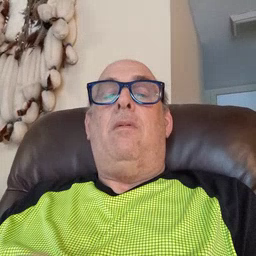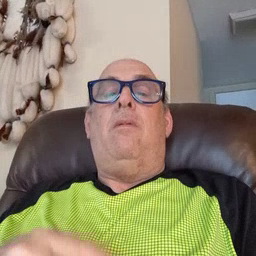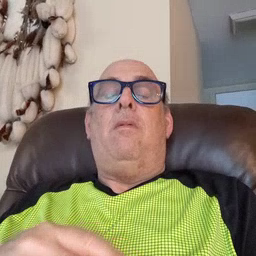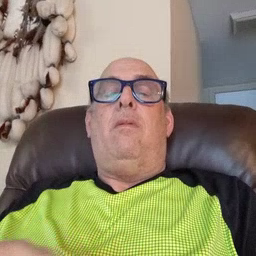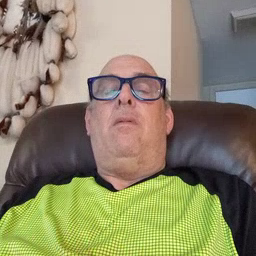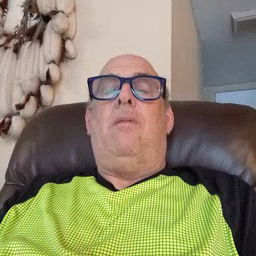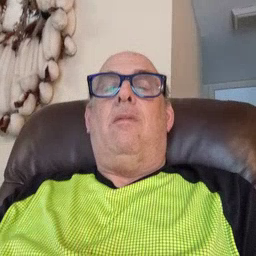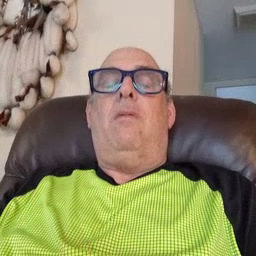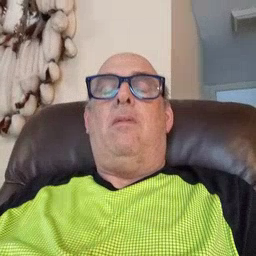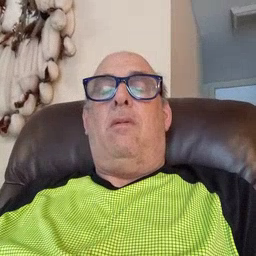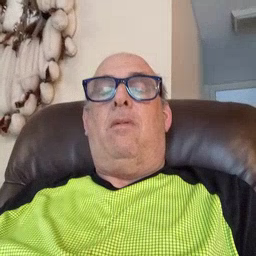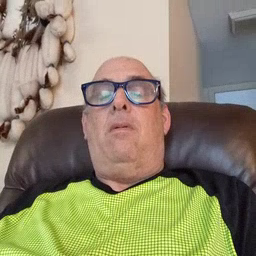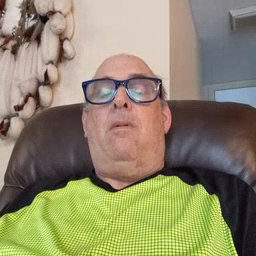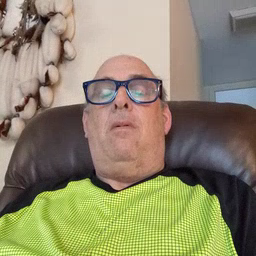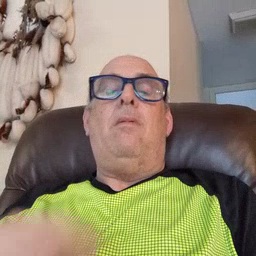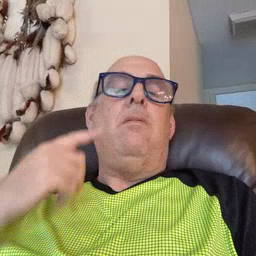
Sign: cheek